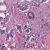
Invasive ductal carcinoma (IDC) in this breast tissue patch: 1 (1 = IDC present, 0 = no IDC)